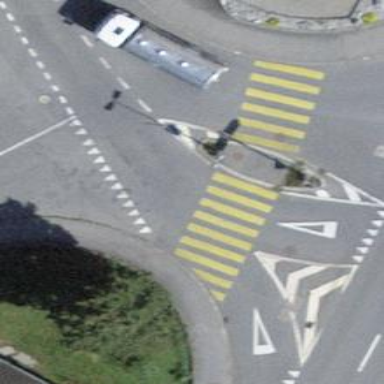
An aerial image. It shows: Uncontrolled zebra crossing with island. The crossing is marked with zebra stripes.